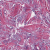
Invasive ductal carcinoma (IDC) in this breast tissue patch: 0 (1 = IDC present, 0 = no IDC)